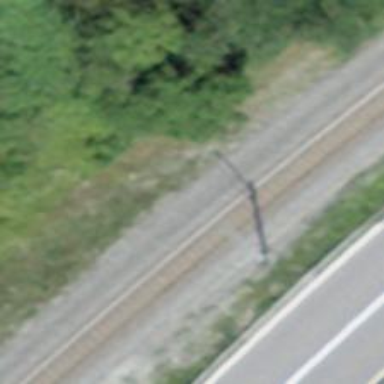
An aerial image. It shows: Railway track with contact lines for electrification.